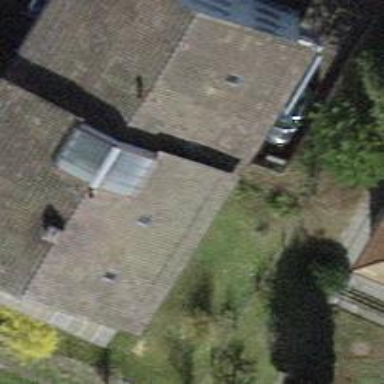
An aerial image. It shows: Building with tiled roof.